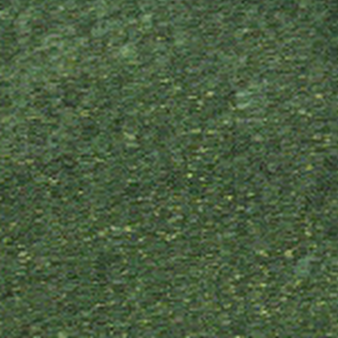
Label: other